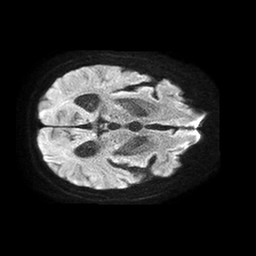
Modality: TRACE
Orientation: axial
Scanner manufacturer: philips
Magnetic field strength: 1.5 T
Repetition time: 4.6 s
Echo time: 0.08517 s